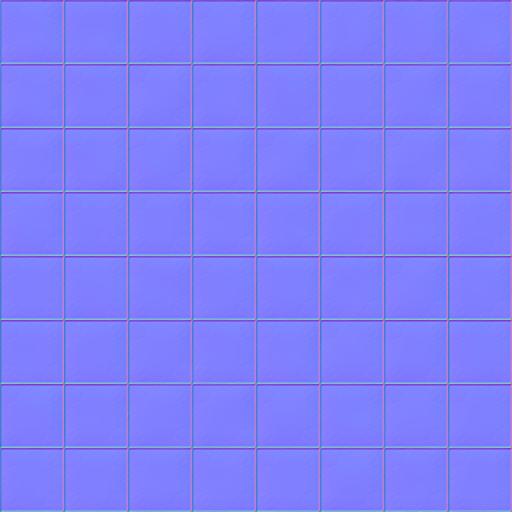
clean paint painted pattern tiled tiles